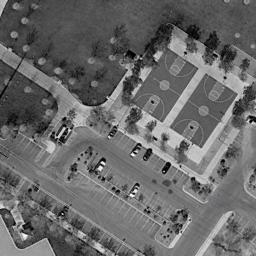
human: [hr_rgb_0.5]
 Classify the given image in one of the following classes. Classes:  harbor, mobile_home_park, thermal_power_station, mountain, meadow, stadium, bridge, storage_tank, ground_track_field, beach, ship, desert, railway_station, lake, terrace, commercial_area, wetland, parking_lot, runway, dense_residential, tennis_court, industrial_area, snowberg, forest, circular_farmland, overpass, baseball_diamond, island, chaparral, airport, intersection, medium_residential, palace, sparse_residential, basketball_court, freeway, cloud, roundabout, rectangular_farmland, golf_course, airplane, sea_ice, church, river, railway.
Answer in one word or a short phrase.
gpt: basketball_court